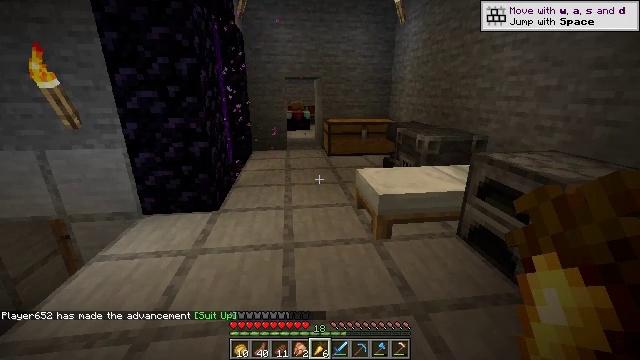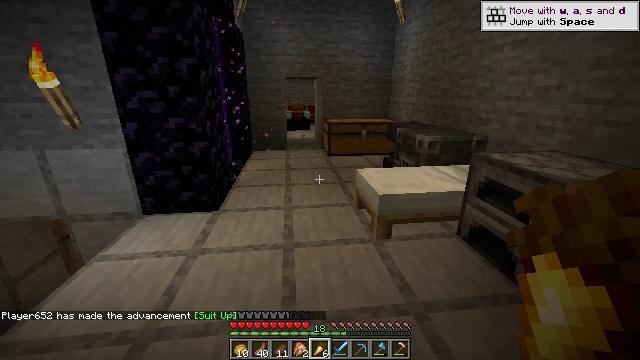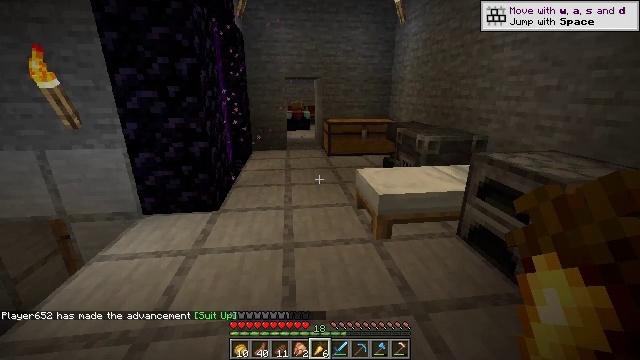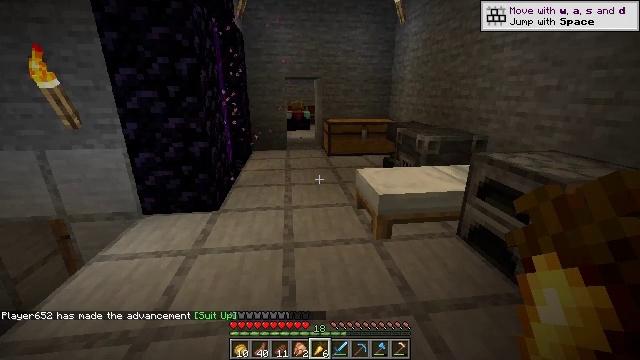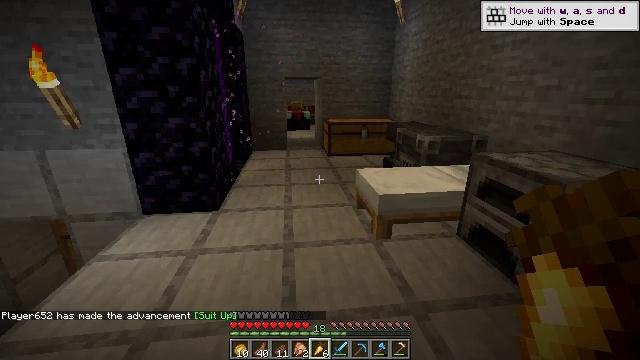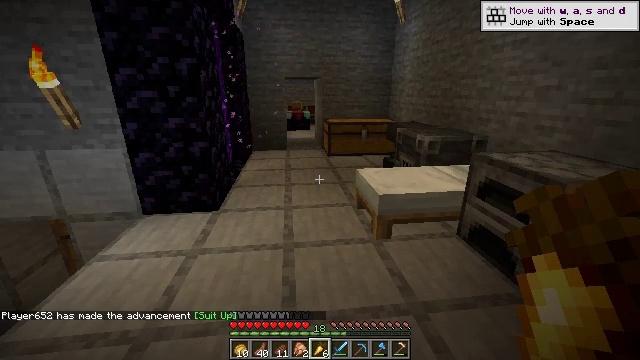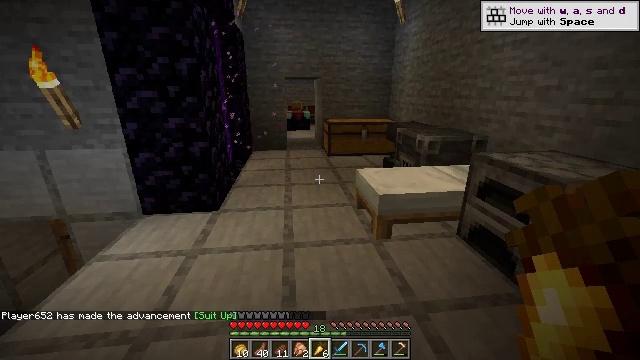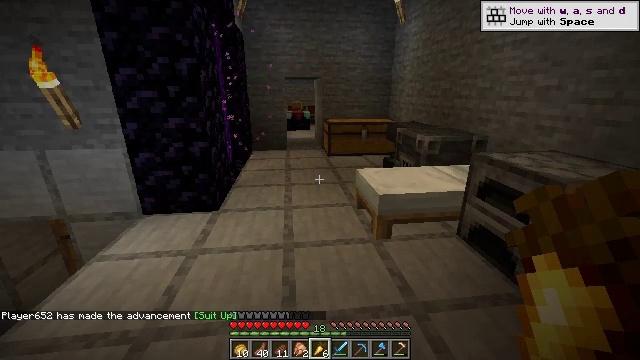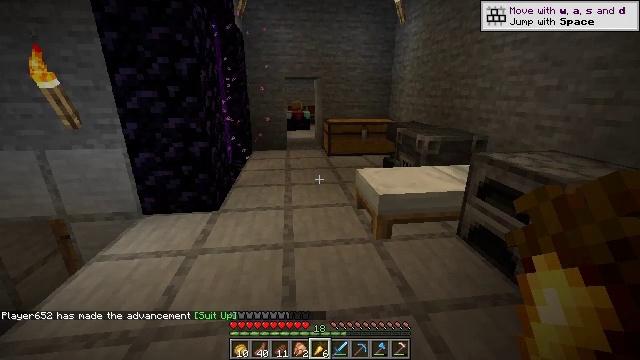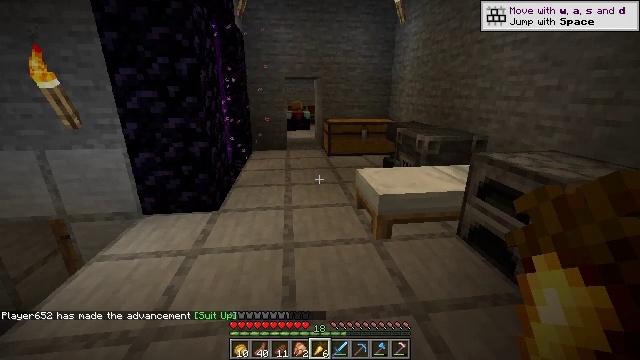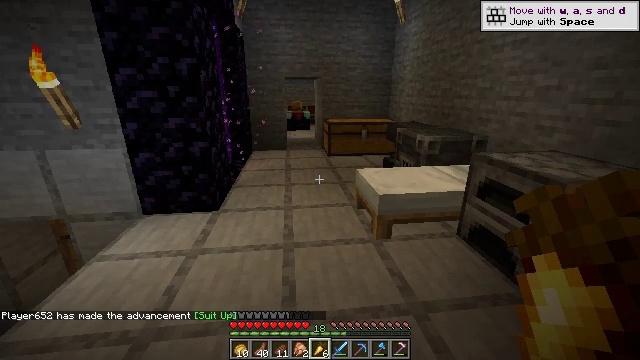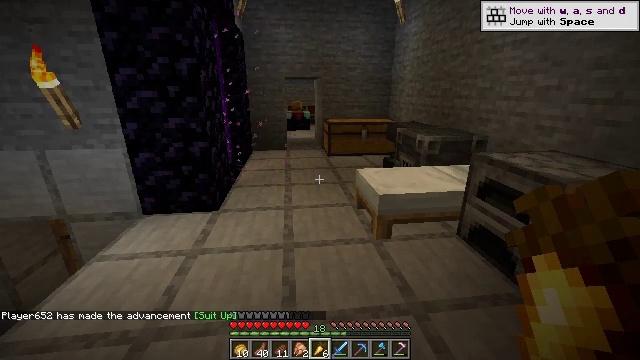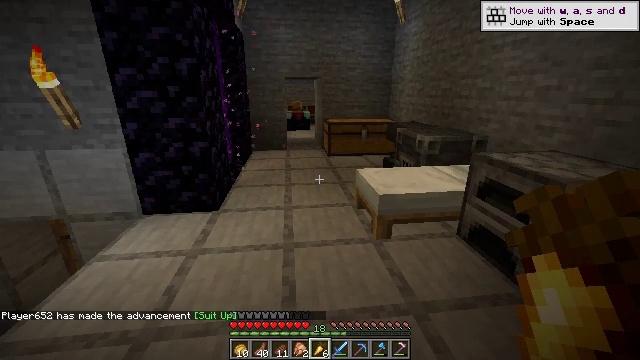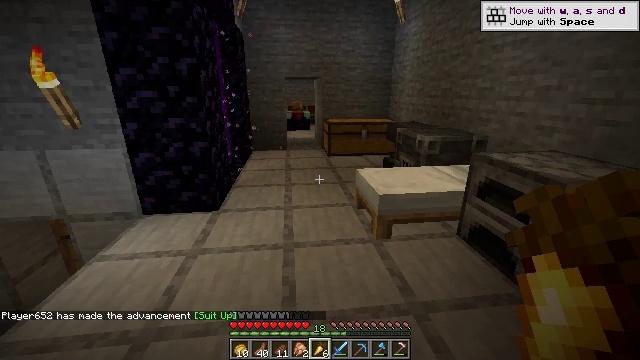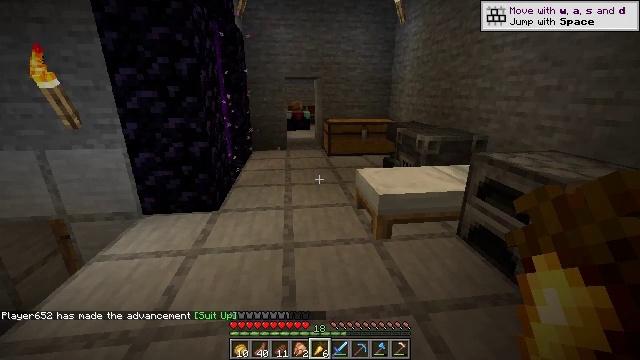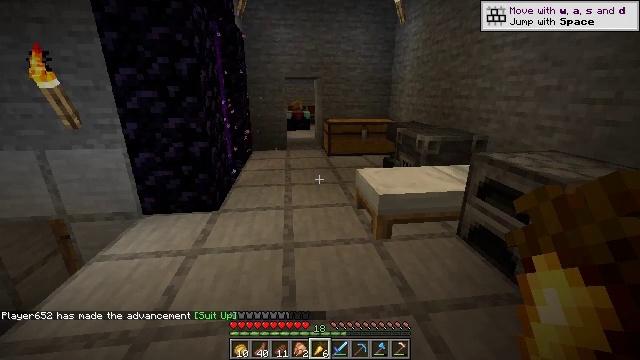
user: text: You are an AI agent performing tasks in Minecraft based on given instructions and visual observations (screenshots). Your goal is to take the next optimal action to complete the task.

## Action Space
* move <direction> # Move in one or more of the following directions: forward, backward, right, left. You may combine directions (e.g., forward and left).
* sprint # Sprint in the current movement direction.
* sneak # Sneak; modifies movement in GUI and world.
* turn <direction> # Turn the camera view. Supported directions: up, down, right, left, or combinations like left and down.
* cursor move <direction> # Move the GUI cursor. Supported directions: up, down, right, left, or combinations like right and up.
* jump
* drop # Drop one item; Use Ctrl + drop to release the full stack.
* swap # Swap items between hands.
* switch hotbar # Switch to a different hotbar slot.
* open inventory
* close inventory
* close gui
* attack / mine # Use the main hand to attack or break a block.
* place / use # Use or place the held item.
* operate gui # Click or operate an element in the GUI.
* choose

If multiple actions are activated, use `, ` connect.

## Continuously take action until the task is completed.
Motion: motion action
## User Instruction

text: Use the crafting grid to make a tripwire hook.
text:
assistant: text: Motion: no_op
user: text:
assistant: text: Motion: no_op
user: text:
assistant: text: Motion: no_op
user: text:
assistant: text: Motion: no_op
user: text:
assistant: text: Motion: no_op
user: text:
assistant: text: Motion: no_op
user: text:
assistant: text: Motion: no_op
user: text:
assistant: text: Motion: no_op
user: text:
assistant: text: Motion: no_op
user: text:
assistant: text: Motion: no_op
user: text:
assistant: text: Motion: no_op
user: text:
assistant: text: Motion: no_op
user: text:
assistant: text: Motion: no_op
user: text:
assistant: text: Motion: no_op
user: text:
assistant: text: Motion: no_op
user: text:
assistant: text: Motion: no_op
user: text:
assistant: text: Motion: no_op
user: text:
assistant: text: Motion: no_op
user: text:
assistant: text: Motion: no_op
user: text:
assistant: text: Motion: no_op
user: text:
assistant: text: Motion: no_op
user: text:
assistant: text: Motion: no_op
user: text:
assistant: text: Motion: no_op
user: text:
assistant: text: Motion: no_op
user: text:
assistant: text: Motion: no_op
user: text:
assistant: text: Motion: no_op
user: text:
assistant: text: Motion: no_op
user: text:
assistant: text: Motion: no_op
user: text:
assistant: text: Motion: no_op
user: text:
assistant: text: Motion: no_op